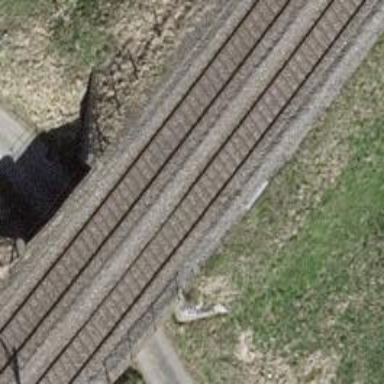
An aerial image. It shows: Single railway track with electrified contact line.